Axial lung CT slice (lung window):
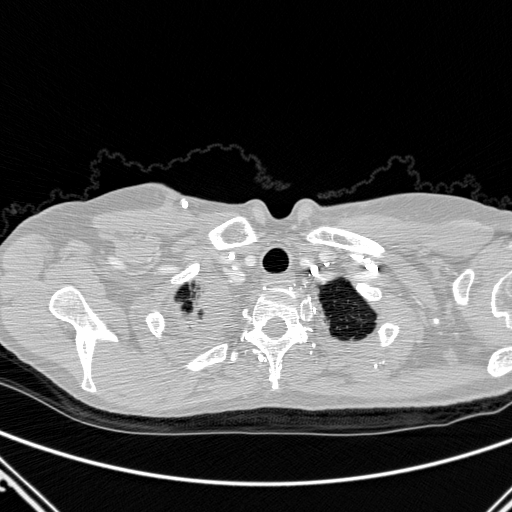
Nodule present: no